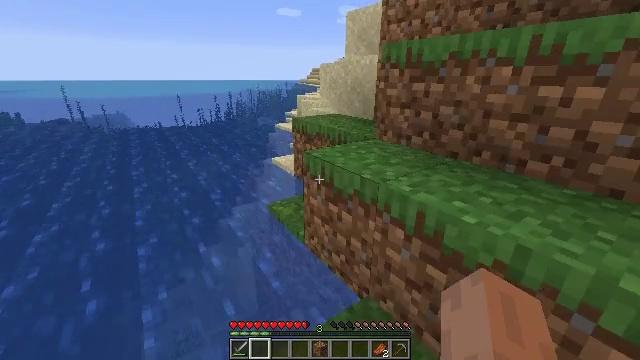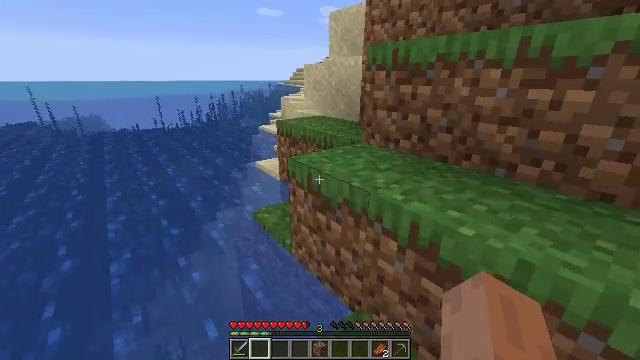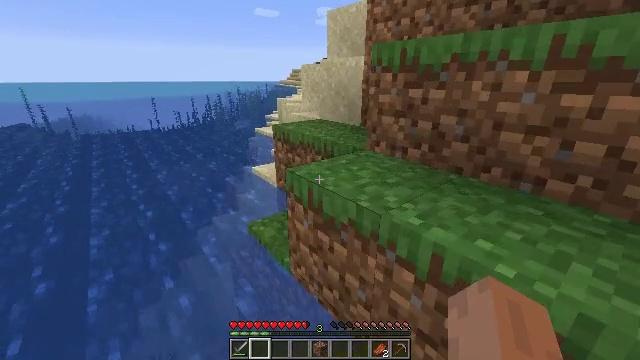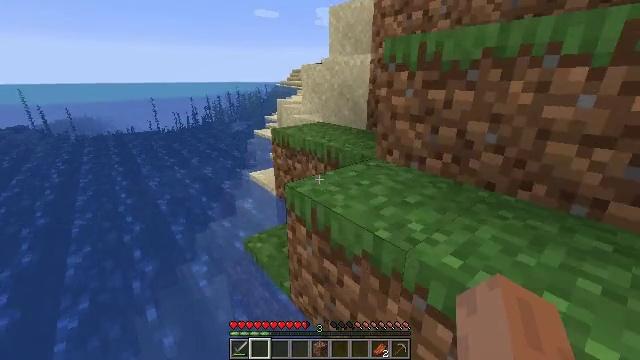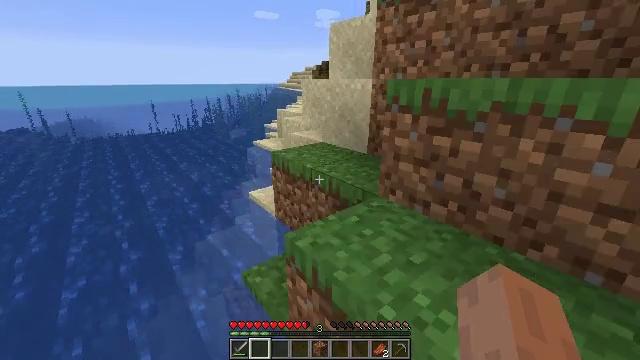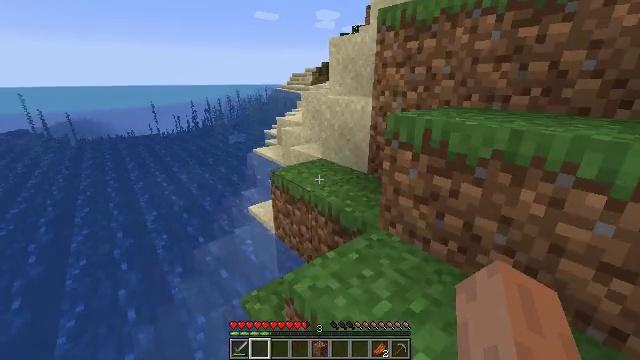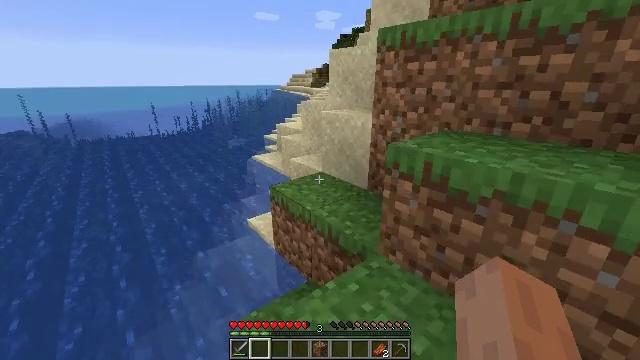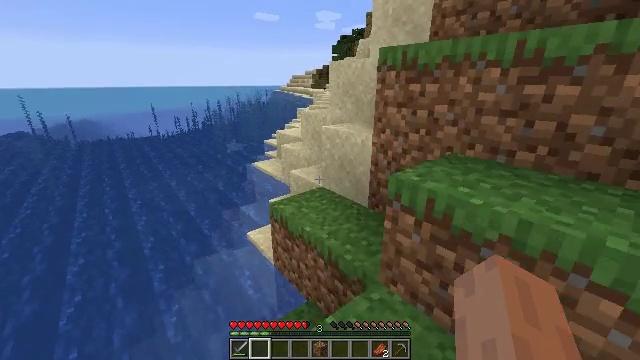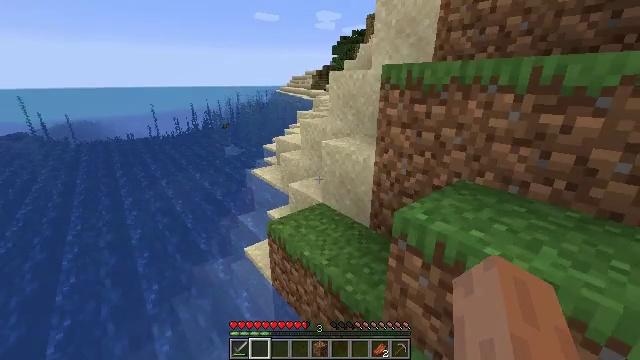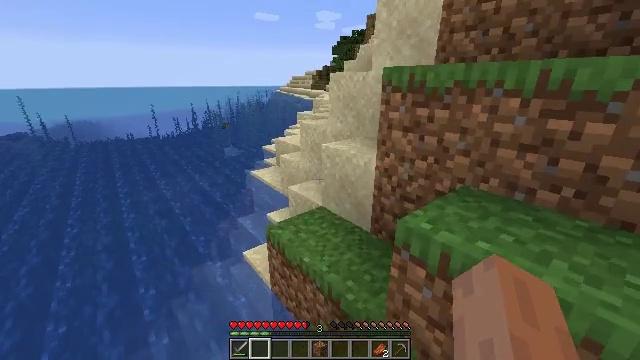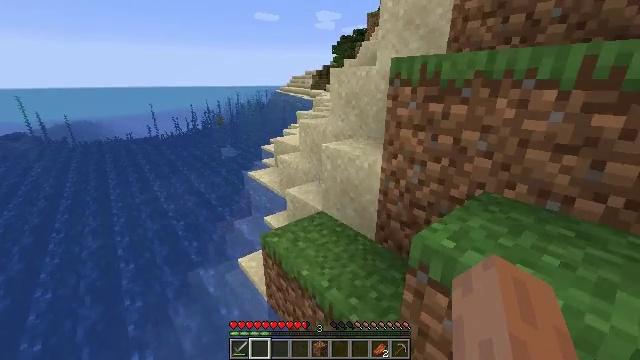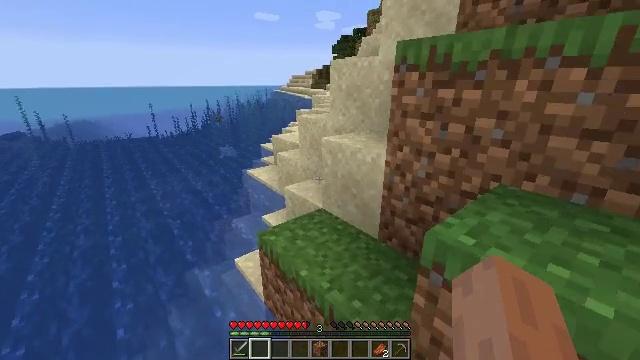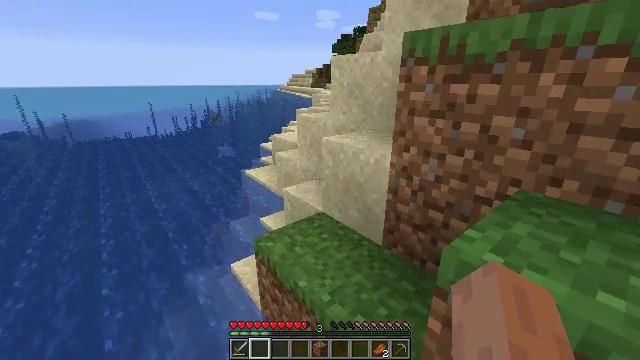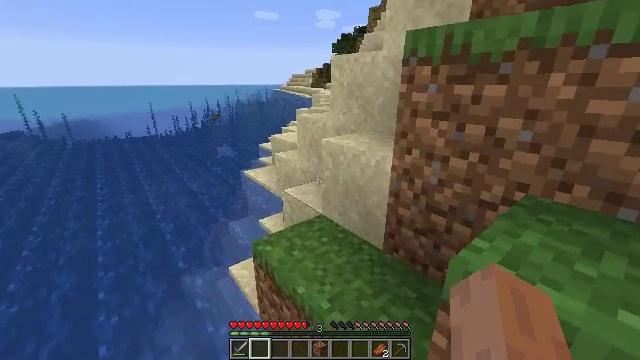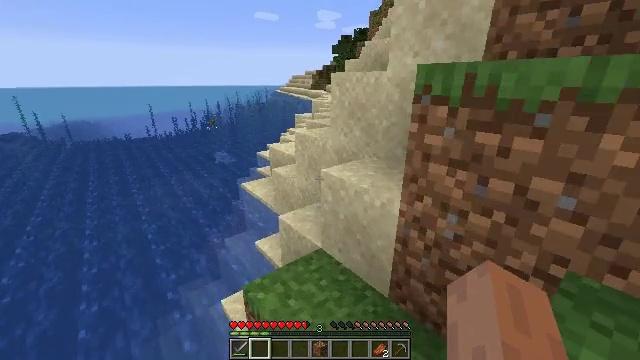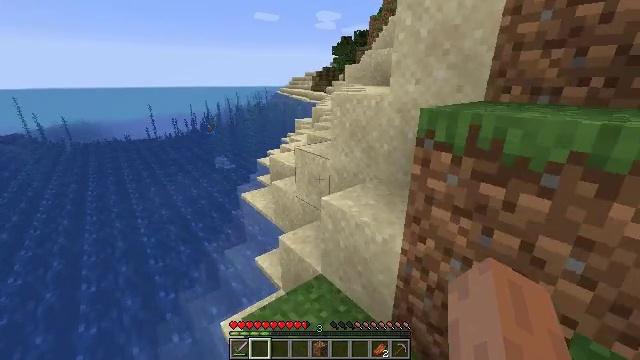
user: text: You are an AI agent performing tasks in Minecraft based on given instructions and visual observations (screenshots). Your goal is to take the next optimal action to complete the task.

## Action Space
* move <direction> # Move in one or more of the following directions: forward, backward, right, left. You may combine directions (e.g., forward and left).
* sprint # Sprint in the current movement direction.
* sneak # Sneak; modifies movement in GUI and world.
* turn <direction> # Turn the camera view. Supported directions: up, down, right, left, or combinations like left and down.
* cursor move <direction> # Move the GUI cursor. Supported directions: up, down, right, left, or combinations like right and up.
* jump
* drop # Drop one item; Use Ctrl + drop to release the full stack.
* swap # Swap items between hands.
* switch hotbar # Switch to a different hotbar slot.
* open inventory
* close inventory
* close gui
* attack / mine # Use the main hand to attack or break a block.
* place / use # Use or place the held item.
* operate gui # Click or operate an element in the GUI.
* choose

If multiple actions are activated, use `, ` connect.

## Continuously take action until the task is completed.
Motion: motion action
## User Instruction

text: Interact with the furnace to craft cooked cod.
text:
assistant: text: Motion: move forward, turn right
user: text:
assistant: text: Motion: move forward
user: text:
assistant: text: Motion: move forward
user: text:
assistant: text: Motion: move forward, jump
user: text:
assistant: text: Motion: move forward, jump
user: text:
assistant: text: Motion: move forward, jump
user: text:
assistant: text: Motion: move forward, jump
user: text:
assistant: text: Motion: move forward, jump
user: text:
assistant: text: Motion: move forward, jump
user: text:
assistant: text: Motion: move forward, jump
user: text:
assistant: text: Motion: move forward
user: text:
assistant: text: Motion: move forward
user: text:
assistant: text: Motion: move forward
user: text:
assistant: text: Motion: move forward, jump
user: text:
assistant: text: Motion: move forward, jump
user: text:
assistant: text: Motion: move forward, jump
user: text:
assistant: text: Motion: move forward, jump
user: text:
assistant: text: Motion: move forward, jump
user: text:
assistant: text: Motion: move forward, jump
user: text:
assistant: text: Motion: move forward, jump
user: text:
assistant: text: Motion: move forward, jump
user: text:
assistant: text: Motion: move forward, jump
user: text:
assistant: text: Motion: move forward, jump
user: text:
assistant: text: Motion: move forward, jump
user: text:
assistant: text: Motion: move forward, jump
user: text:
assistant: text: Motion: move forward, jump
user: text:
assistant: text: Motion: move forward, jump
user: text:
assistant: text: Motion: move forward, jump
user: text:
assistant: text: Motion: move forward, jump
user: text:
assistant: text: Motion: move forward, jump